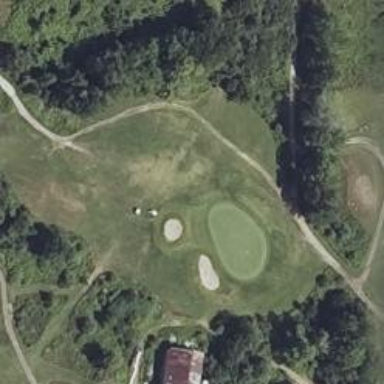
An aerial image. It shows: Golf hole.